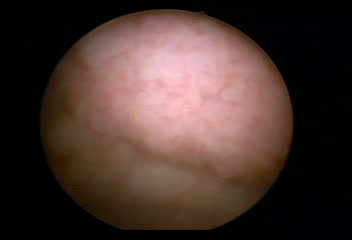
Modality: WLC
Class: Malignant
Subclass: LowGradePapillary
Lesion: L1
Stage: Ta
Morphology: Papillary
Bladder cancer association: Yes
Annotated structures: Tumor